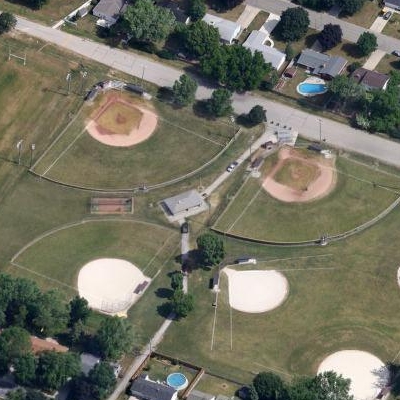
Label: Grass